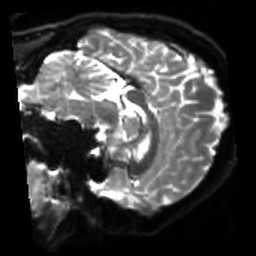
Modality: sbref
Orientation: sagittal
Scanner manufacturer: siemens
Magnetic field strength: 3 T
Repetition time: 4 s
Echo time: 0.0594 s